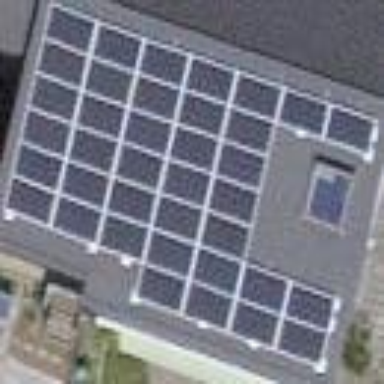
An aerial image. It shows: Solar photovoltaic panel generator.